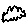
Label: cloud